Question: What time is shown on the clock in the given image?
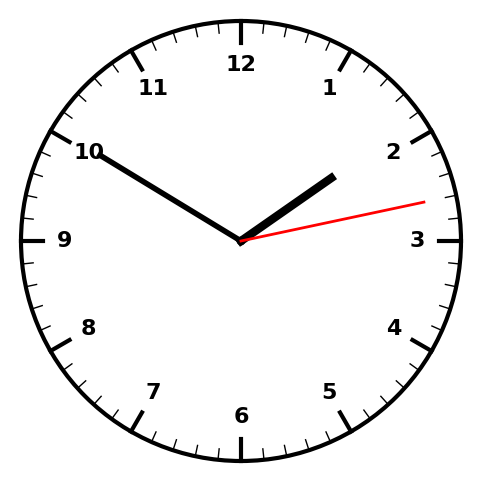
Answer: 01:50:13